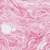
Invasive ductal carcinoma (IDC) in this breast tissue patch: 0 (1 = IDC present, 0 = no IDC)